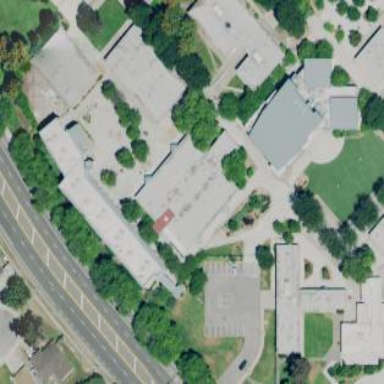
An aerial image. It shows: School building.